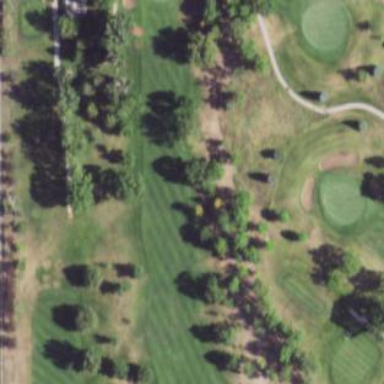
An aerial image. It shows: Golf fairway surrounded by grass.